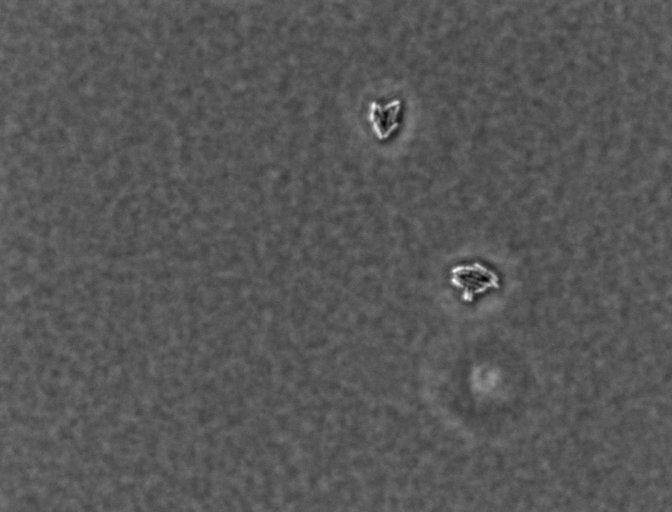
Salmonella enterica Enteritidis